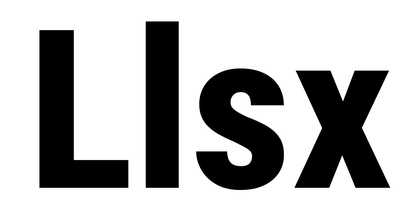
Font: Roboto_Condensed_ExtraBold